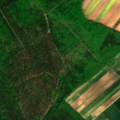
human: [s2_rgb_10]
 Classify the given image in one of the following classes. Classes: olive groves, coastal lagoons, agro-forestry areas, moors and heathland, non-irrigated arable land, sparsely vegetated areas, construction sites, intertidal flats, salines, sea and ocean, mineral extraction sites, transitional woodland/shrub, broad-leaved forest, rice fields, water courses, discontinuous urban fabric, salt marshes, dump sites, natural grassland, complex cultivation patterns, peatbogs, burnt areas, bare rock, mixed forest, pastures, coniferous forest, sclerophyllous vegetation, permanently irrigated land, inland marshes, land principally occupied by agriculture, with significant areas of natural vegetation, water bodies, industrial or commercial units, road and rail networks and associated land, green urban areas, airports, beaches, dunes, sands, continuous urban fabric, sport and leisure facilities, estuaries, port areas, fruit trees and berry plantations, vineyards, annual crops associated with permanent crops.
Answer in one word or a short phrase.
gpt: non-irrigated arable land, mixed forest